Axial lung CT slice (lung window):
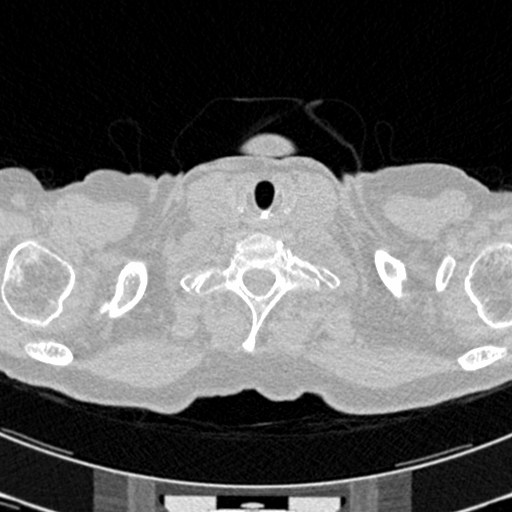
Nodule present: no